一年级 · 组合几何学

如图, 如果沿虚线剪开，可以剪成（）个三角形。

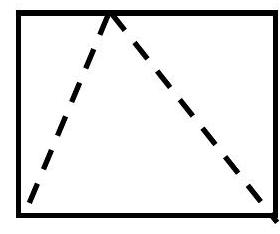
A、 1
B、 2
C、3

答案: C
解析: 解C; 沿两条虚线剪开, 是三个三角形。